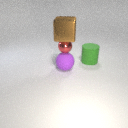
small red metal sphere below large brown metal cube